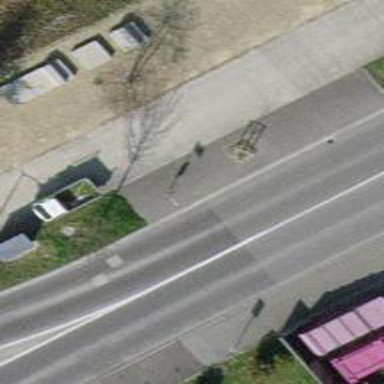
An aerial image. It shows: Bus stop with platform for public transport.